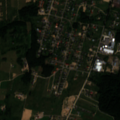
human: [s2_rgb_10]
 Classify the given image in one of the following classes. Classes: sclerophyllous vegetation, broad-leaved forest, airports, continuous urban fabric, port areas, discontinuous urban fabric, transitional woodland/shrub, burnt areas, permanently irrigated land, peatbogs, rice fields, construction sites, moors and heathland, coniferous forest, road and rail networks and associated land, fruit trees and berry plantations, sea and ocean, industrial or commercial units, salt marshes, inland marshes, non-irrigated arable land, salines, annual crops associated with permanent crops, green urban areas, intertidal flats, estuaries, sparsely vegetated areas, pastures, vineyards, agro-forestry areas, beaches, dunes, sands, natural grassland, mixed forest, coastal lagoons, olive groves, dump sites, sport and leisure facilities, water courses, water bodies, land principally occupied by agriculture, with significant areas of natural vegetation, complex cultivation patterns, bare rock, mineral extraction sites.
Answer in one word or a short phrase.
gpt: discontinuous urban fabric, construction sites, pastures, complex cultivation patterns, land principally occupied by agriculture, with significant areas of natural vegetation, mixed forest